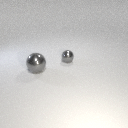
small gray metal sphere behind large gray metal sphere